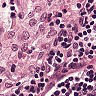
Metastatic tissue present: no